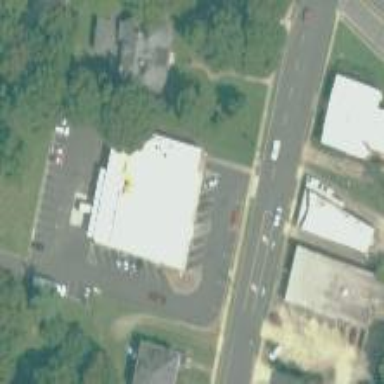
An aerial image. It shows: Post office.